RGB frame:
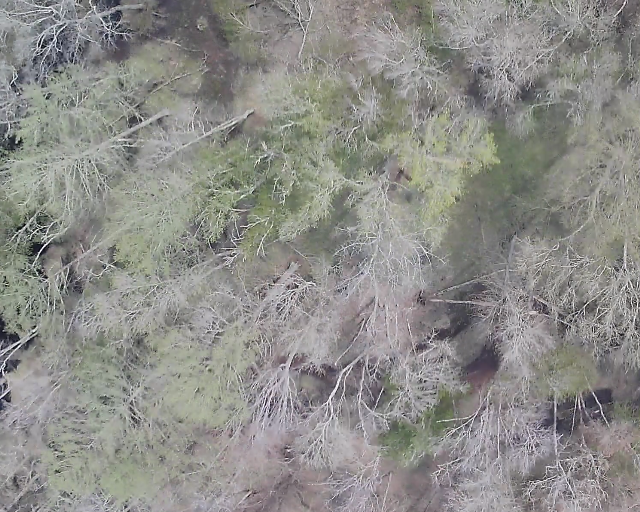
Thermal frame:
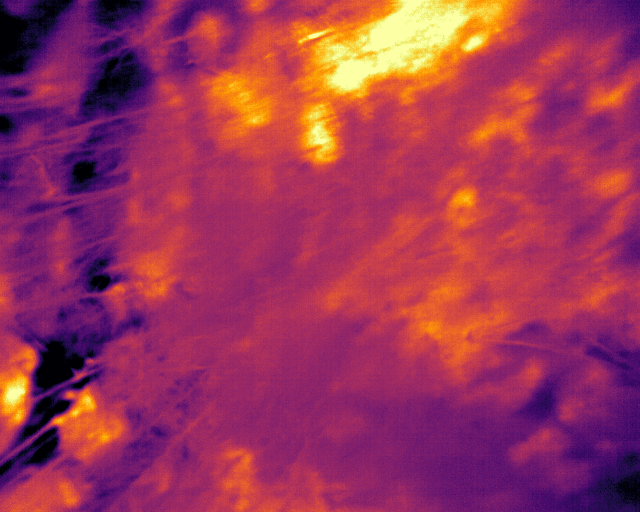
Captured: 2026-02-26 03:45:33
Pixels at or above 80 °C: 0 (fraction of frame: 0)